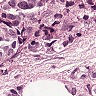
Metastatic tissue present: yes